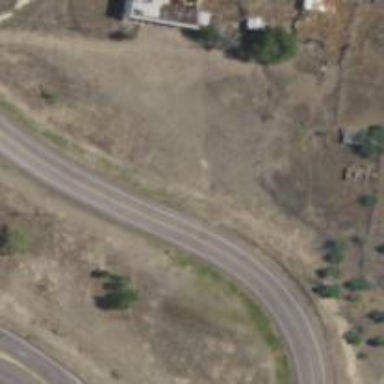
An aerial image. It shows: Tertiary road.